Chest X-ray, AP view. Patient: 49 years old, sex M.
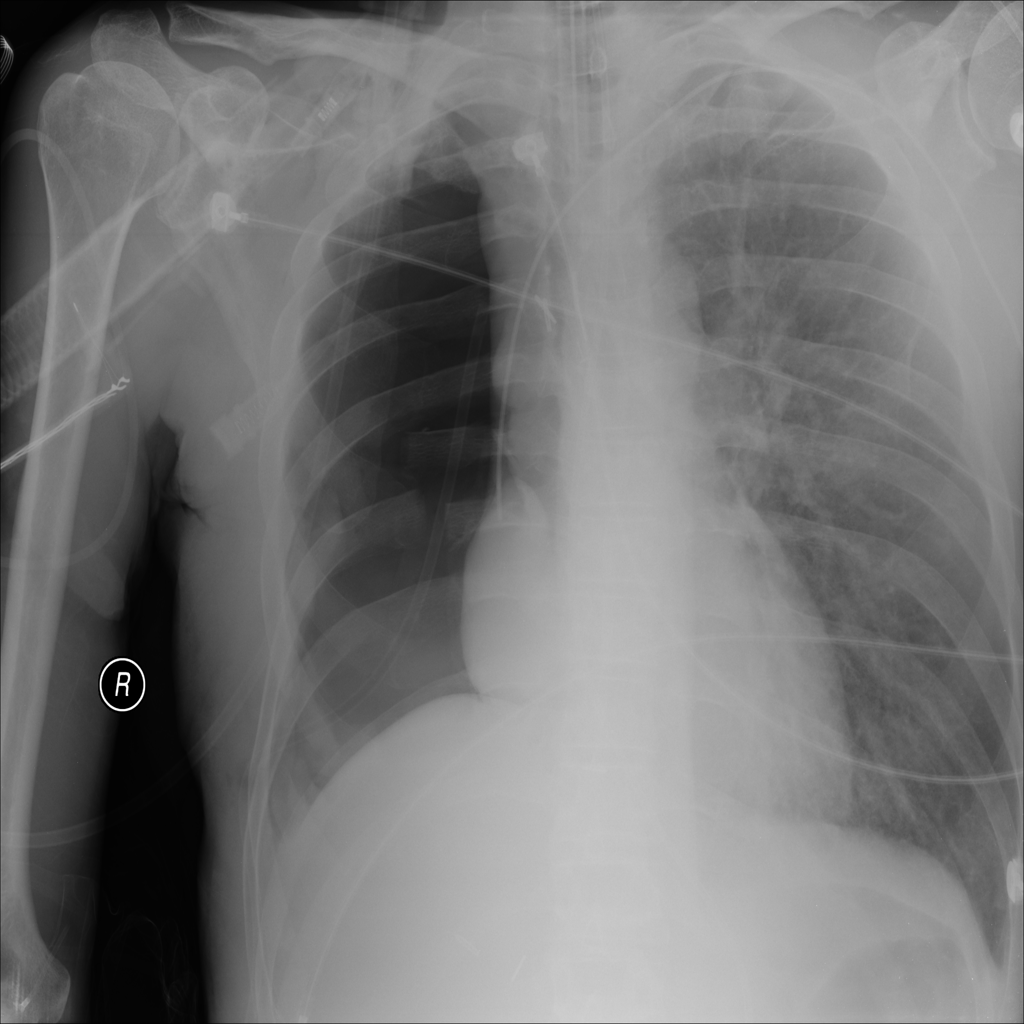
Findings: No Finding